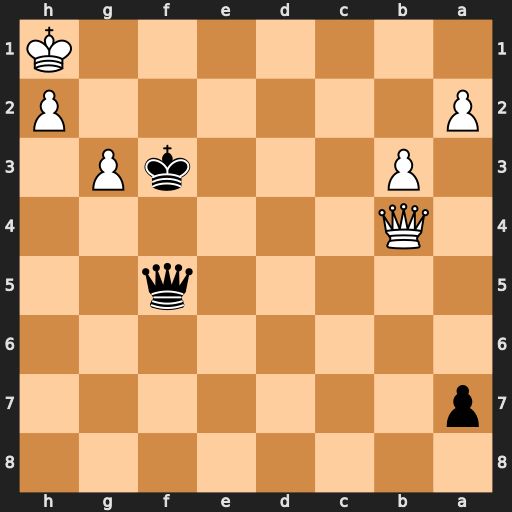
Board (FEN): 8/p7/8/5q2/1Q6/1P3kP1/P6P/7K
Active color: b
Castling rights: -
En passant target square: -
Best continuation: Qb1+ Qe1 Qxe1#